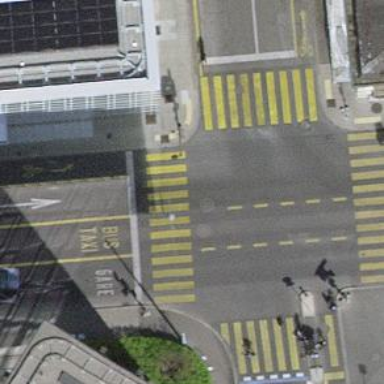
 with shared cycleway. Sidewalks are available on both sides of the road."